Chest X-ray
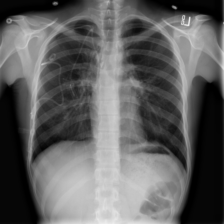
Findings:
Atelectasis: negative
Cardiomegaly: negative
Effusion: negative
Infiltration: negative
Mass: negative
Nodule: negative
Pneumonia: negative
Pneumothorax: positive
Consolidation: negative
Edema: negative
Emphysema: negative
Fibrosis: negative
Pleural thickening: negative
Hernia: negative